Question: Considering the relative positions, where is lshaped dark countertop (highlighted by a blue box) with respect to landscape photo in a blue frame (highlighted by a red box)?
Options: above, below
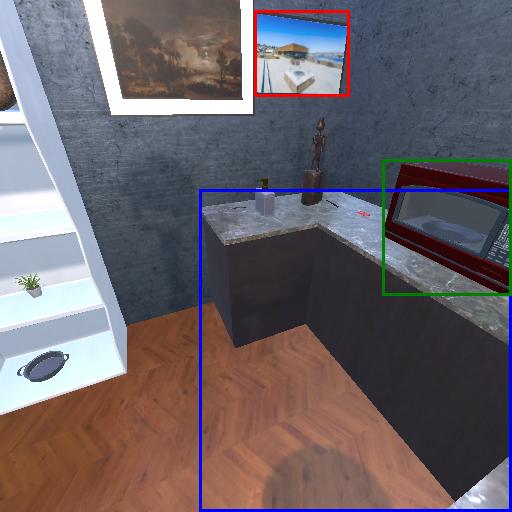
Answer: above